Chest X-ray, PA view. Patient: 20 years old, sex F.
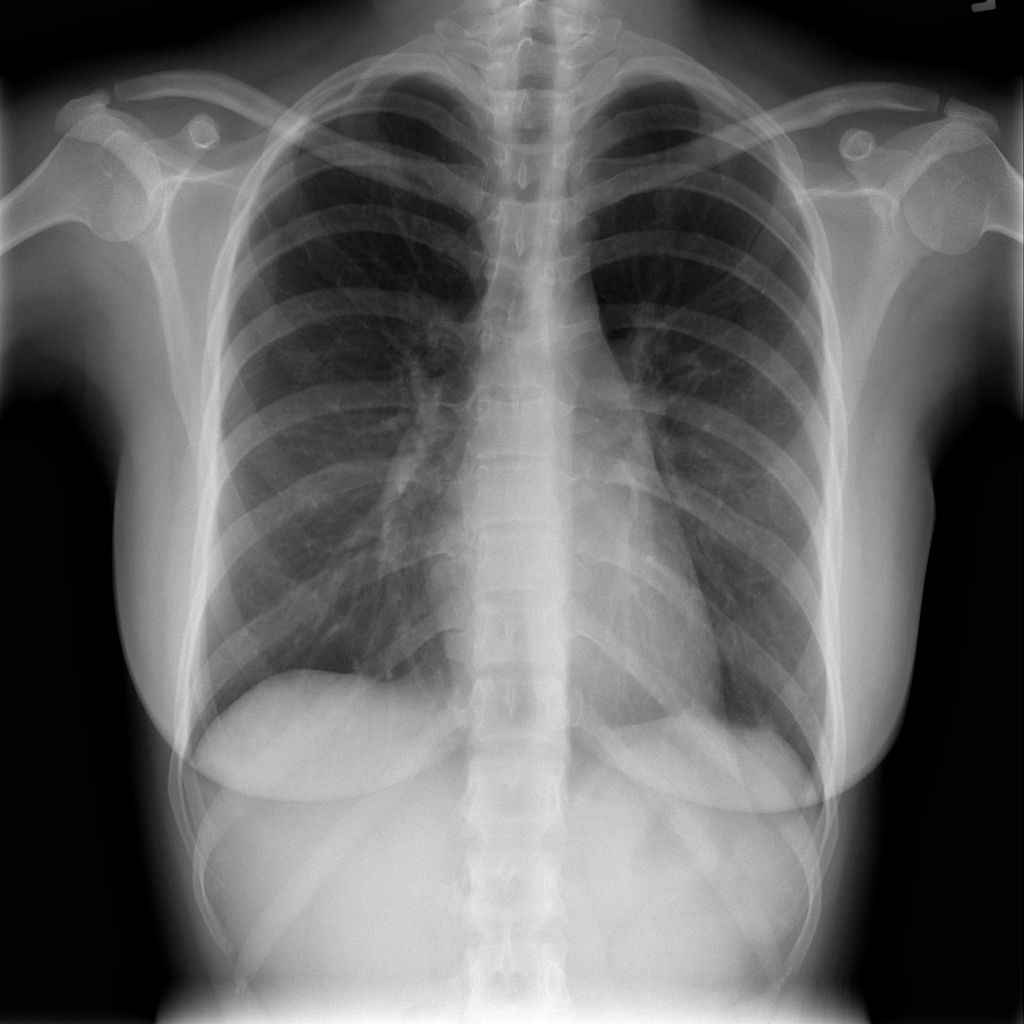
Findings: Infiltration